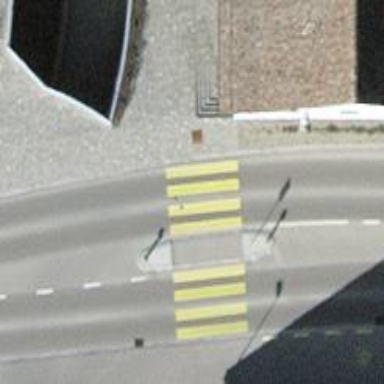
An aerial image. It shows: Uncontrolled zebra crossing with central island.